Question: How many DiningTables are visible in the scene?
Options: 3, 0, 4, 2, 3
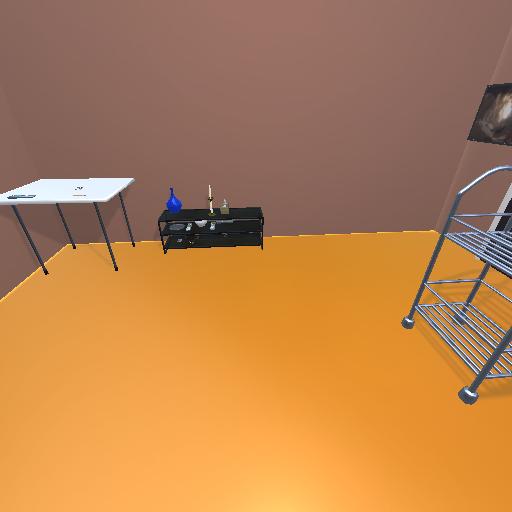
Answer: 3